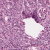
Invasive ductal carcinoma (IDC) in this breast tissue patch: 1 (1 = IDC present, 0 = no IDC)